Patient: sex F, age 56
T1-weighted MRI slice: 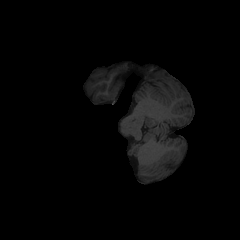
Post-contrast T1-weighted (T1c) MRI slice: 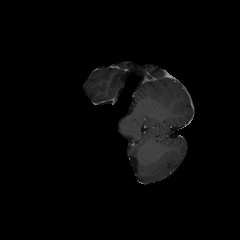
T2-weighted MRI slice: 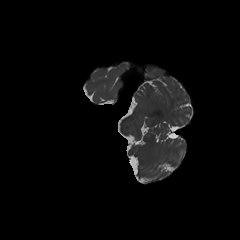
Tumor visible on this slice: no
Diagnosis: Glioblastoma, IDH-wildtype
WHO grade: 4